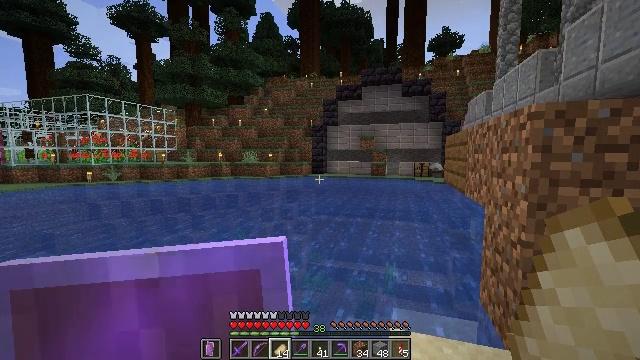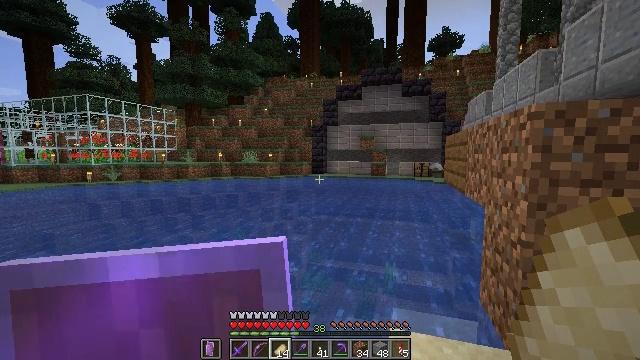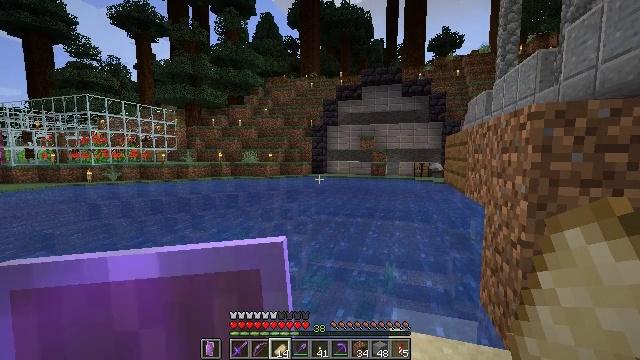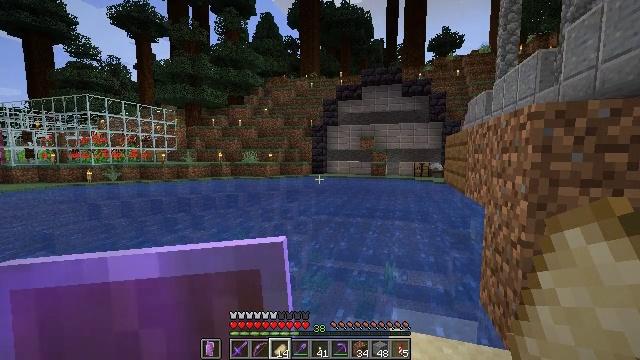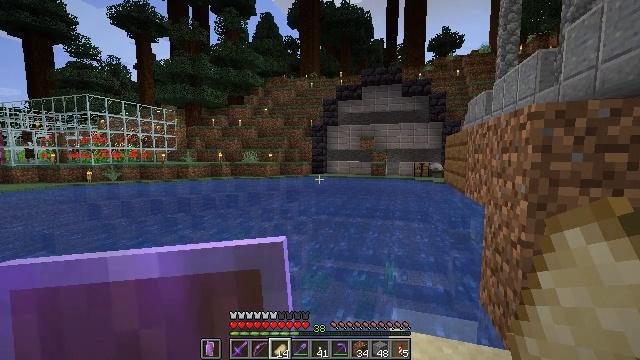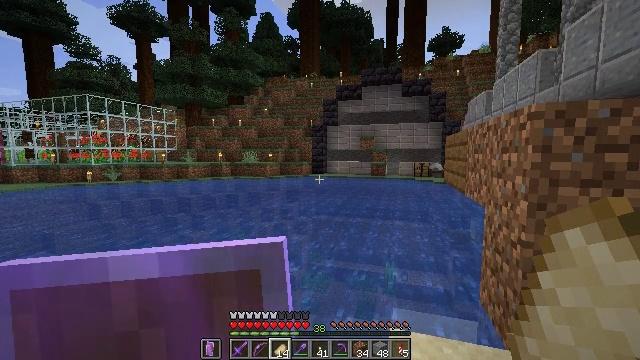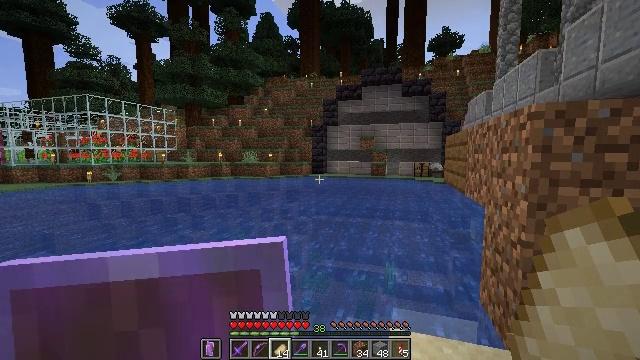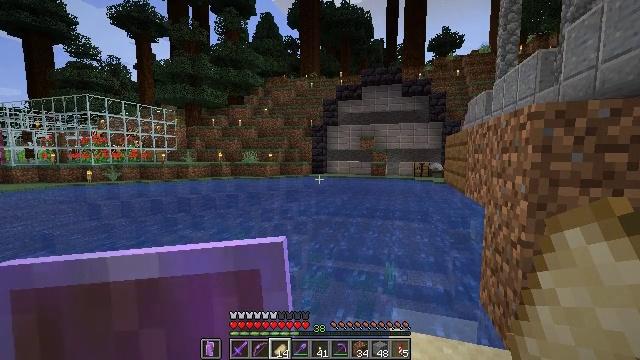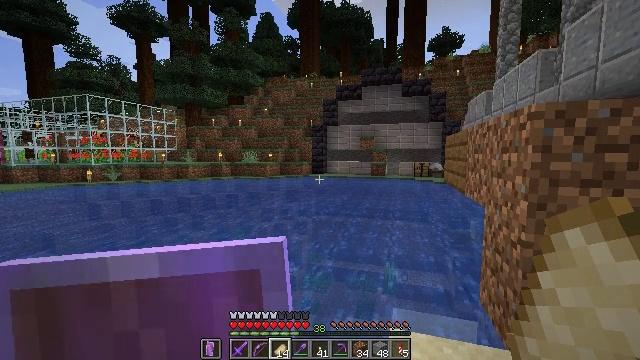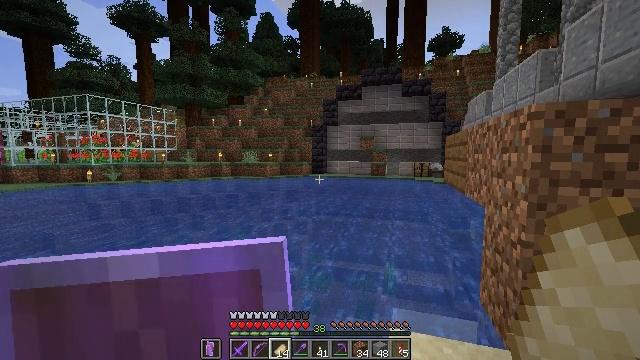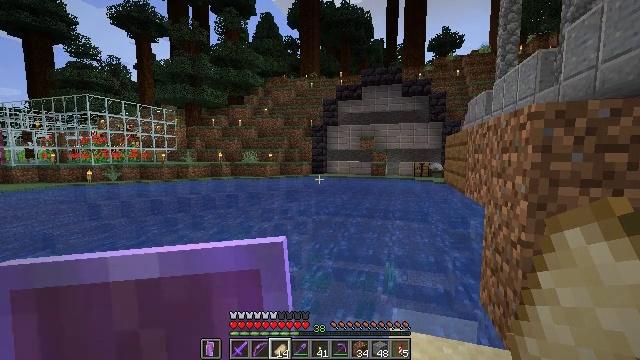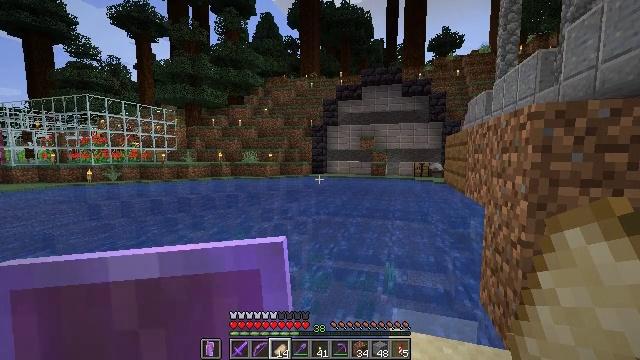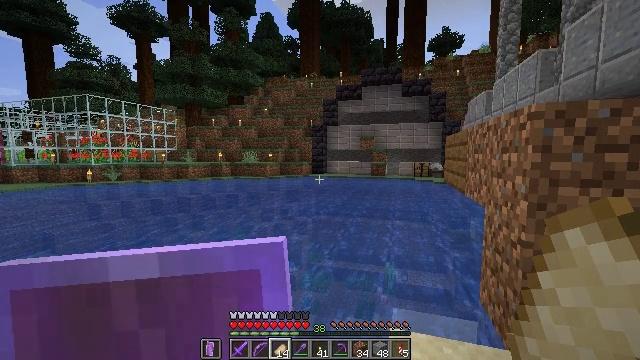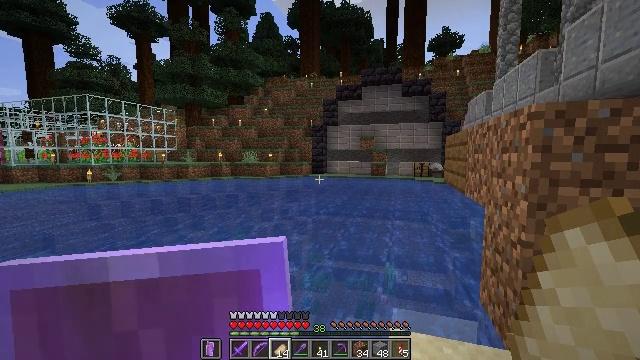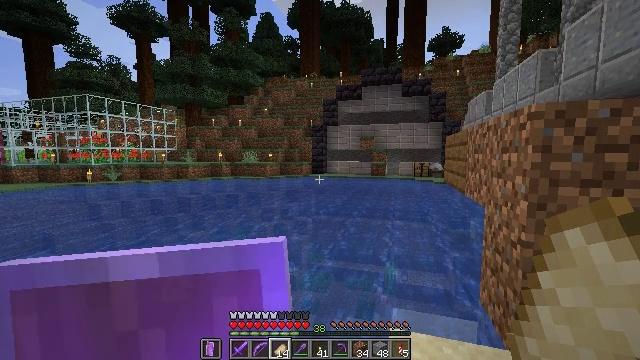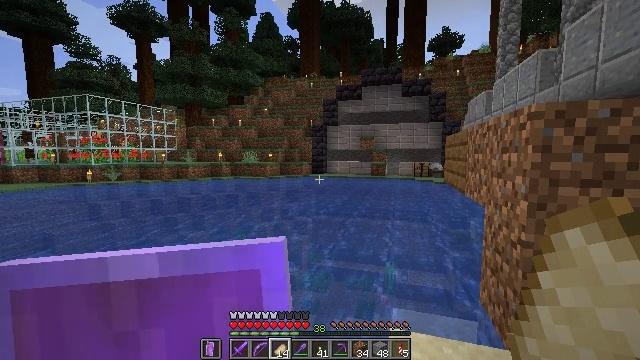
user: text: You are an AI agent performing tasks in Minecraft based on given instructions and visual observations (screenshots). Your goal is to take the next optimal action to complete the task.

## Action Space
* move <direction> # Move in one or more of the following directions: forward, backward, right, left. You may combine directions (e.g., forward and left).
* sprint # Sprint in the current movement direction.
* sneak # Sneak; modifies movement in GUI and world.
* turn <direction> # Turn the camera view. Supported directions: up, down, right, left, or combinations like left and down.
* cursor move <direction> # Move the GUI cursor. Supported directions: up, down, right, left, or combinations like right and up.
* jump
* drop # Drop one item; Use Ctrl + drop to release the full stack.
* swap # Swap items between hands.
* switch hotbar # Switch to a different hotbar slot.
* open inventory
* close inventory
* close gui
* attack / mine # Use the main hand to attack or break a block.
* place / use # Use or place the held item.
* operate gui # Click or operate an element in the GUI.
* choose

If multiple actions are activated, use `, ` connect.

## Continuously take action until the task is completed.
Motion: motion action
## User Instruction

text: Break the wall torch for relocation.
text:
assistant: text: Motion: no_op
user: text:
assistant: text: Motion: no_op
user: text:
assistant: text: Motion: no_op
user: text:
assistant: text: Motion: no_op
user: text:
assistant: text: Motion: no_op
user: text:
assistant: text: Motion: no_op
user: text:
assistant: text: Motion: no_op
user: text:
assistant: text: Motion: no_op
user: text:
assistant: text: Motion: no_op
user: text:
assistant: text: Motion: no_op
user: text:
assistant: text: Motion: no_op
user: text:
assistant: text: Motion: no_op
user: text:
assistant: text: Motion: no_op
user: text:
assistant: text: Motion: no_op
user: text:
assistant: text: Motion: no_op
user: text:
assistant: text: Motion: no_op
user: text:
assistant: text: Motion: no_op
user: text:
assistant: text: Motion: no_op
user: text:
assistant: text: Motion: no_op
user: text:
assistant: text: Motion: no_op
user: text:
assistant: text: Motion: turn left
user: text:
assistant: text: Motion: turn left
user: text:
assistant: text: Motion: turn left
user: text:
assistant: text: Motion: no_op
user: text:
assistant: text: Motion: no_op
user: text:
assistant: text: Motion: no_op
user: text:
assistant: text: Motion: no_op
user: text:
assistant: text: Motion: no_op
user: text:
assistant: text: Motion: no_op
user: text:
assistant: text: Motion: no_op